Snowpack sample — Snodgrass Mountain, Crested Butte, Colorado (2/4/25, 12:06 PM MST)
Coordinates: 38.923, -106.968
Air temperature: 35 °F
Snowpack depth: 80 cm
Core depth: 70 cm
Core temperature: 32 °F
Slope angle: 14°, slope face: 78°
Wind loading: low
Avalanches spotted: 0
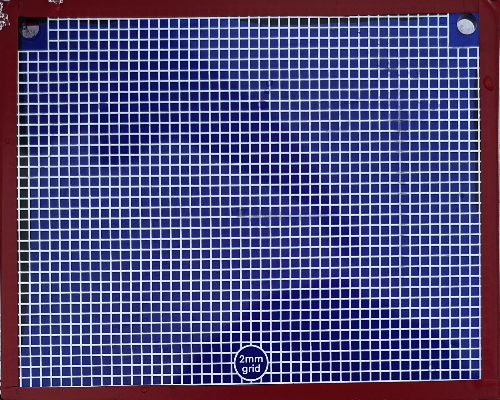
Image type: profile
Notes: No avalanches nearby, unusually warm weather for the last month reported by residents, Collected 25 yards from treeline